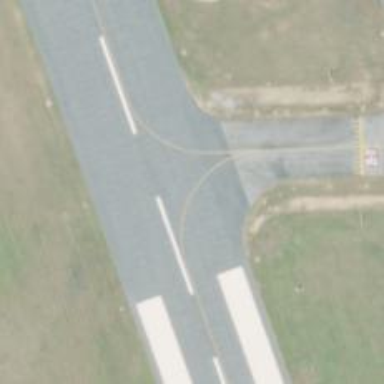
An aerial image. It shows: View of taxiway at the airport.